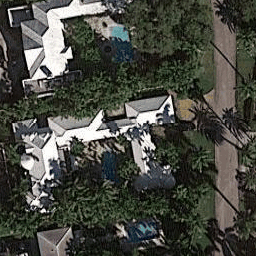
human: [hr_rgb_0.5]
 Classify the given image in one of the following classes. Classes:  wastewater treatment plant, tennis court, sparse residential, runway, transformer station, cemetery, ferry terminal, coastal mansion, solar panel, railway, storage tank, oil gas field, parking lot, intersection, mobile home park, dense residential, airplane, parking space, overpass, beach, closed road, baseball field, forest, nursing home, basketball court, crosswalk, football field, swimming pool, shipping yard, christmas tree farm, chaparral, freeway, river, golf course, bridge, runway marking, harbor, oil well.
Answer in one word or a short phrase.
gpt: coastal mansion